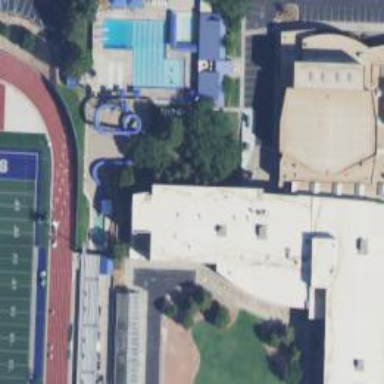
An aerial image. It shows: Water slide attraction.